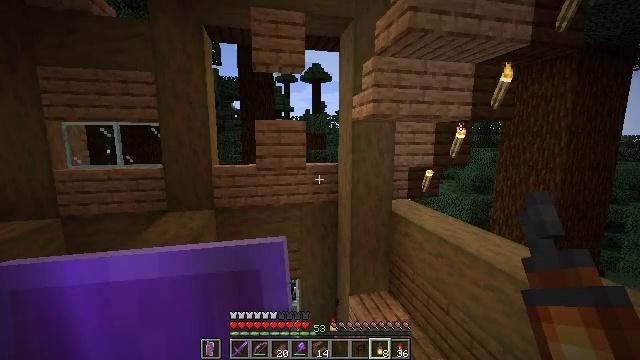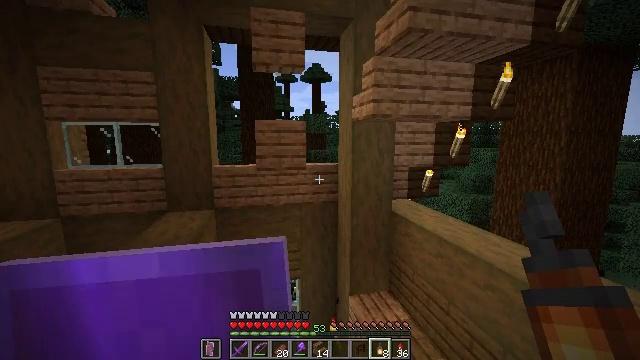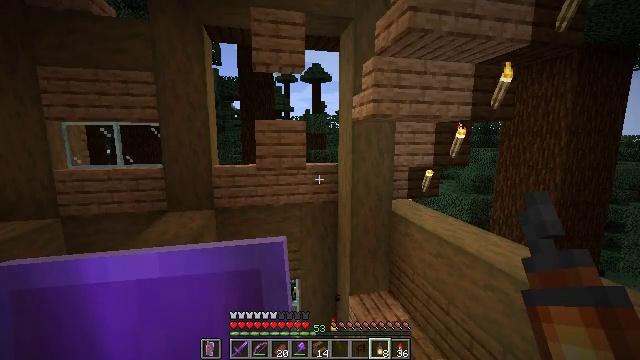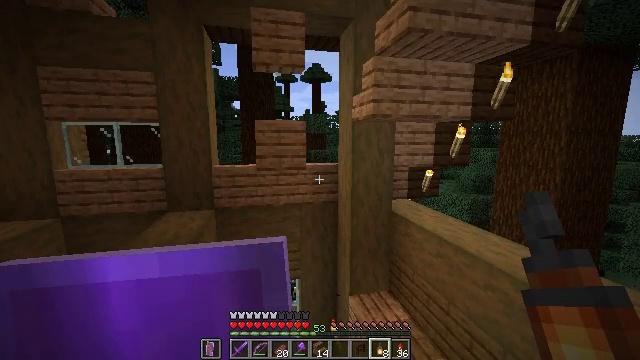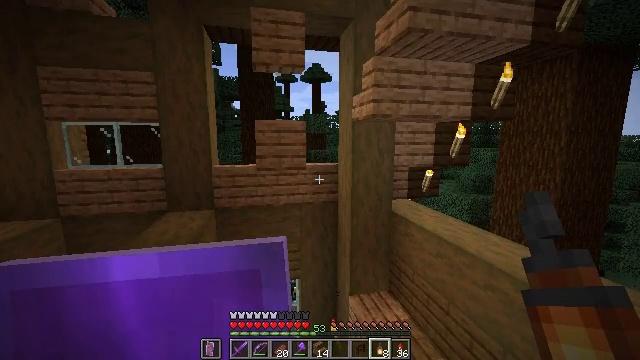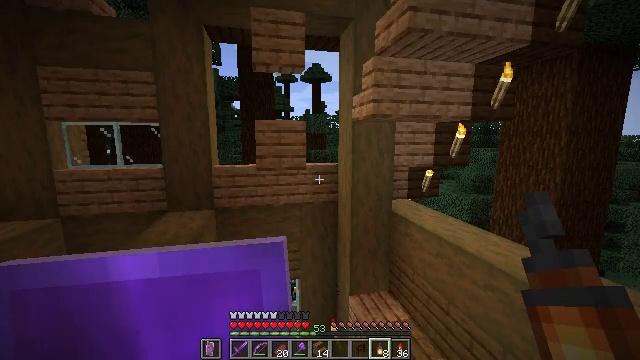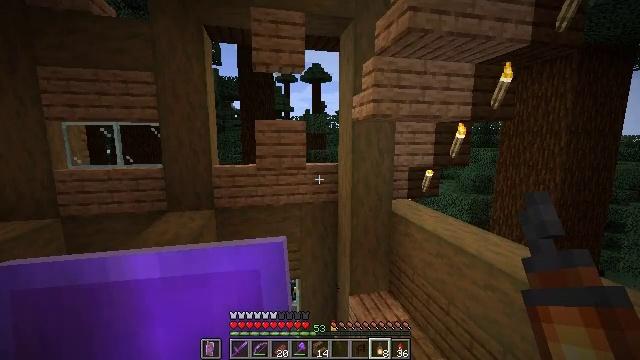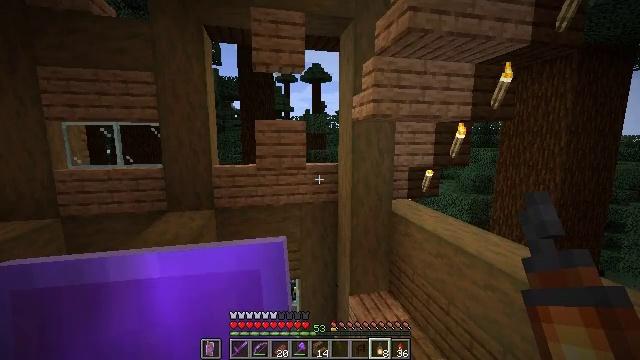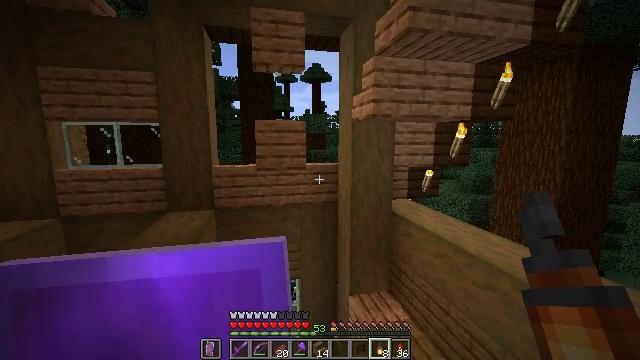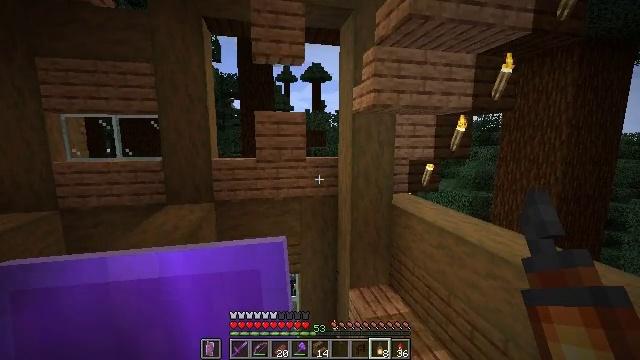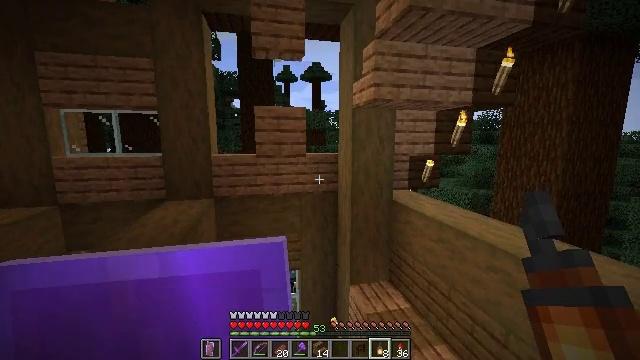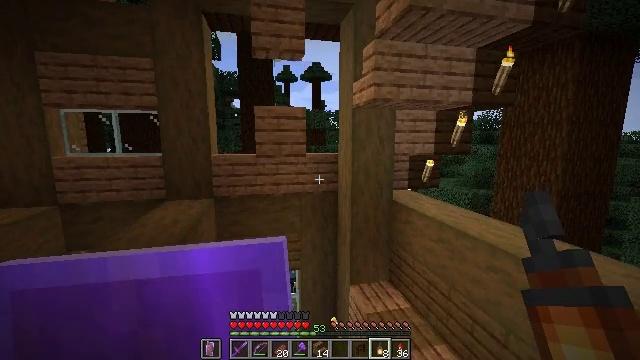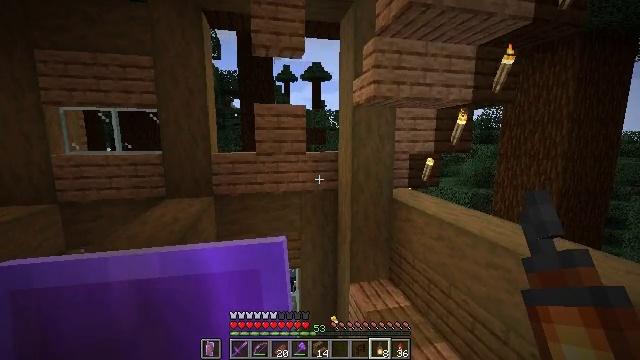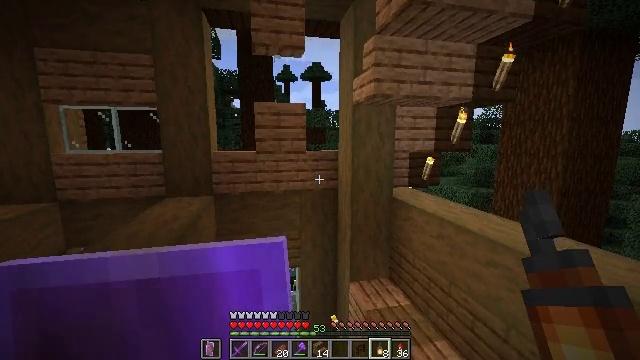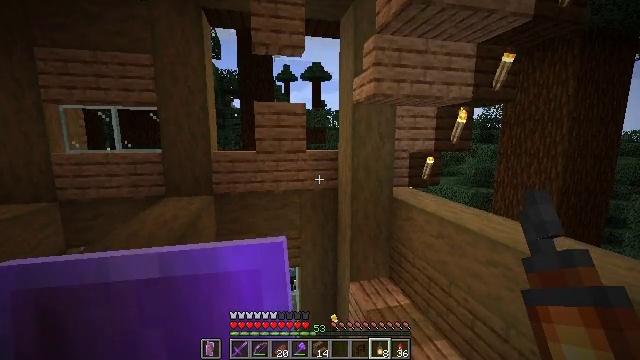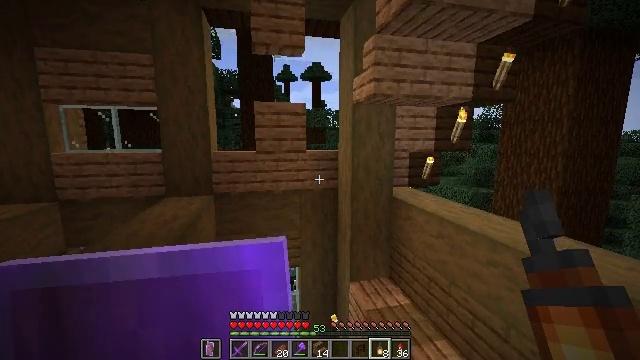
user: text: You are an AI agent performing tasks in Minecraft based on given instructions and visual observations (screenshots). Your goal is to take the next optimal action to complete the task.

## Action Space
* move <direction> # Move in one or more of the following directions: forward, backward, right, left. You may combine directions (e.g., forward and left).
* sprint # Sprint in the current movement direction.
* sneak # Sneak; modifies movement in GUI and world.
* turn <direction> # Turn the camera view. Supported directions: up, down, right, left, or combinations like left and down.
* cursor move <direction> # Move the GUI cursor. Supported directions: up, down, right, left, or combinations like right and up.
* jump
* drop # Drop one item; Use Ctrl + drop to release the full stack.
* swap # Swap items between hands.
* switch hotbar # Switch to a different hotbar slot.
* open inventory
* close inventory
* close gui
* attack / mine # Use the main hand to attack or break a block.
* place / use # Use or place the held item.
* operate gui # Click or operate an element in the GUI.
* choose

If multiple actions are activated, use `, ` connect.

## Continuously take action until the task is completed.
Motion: motion action
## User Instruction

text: Mine the campfire to collect it.
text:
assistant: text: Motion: no_op
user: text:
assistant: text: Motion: no_op
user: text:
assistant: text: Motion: no_op
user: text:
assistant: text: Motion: no_op
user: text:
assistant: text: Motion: no_op
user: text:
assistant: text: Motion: no_op
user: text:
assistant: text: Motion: no_op
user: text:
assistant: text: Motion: sneak
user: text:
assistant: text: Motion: sneak
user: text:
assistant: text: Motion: sneak
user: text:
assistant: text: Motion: sneak
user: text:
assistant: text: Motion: sneak
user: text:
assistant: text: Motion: sneak
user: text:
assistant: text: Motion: sneak
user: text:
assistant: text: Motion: sneak
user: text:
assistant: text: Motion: sneak, turn left
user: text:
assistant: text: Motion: sneak, turn left and down
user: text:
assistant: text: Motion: sneak, turn left and down
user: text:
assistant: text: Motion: sneak, turn left and down
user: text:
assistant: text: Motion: sneak
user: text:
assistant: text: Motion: sneak
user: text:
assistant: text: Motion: sneak
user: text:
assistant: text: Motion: sneak
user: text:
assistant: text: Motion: sneak
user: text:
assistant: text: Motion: sneak
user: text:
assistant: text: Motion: sneak
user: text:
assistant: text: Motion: move forward, sneak
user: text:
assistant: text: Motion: move forward, sneak
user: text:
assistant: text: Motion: move forward, sneak
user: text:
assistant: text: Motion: move forward, sneak